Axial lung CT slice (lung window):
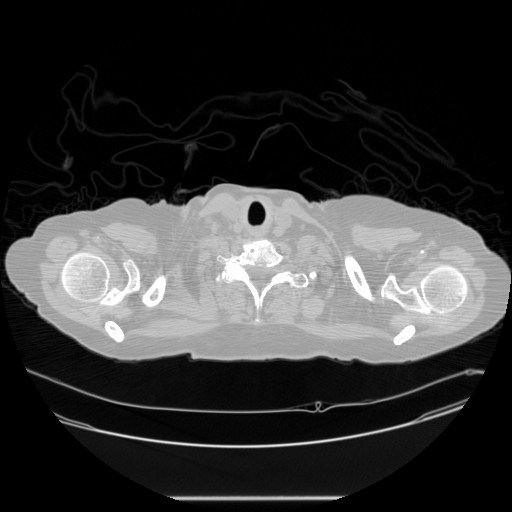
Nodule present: no